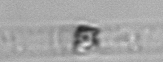
Label: Dactyliosolen_blavyanus